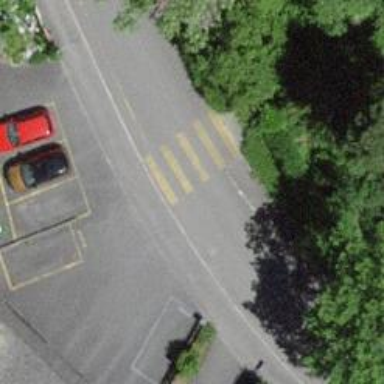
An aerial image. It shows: Uncontrolled zebra crossing on the road.